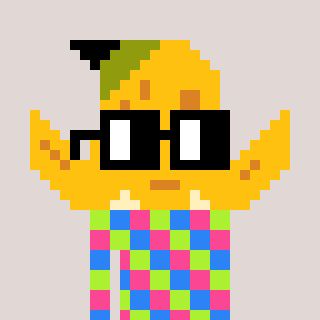
a pixel art character with square black glasses, a banana-shaped head and a gunk-colored body on a warm background